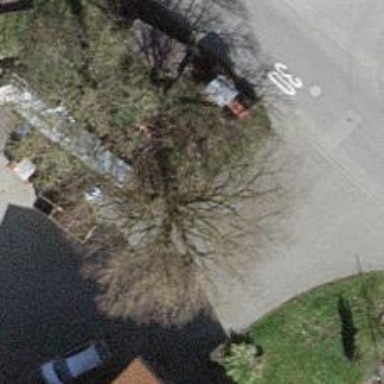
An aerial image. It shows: Beautiful tree in nature.